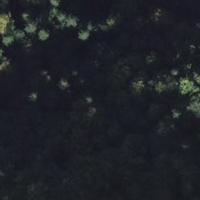
EUNIS habitat code: 41
Species observed at this site:
Cinclus cinclus
Fringilla coelebs
Garrulus glandarius
Lophophanes cristatus